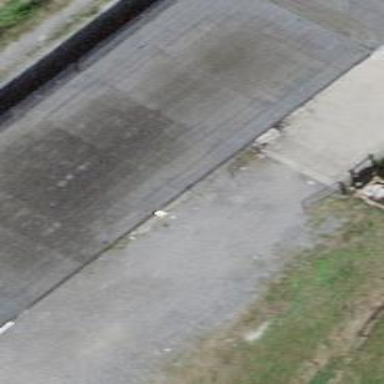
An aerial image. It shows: Industrial building.